Question: How can I can the below HeadLoginName as specified below from the master page? (to save it a variable)
Thanks
'''
<asp:LoginView ID="HeadLoginView" runat="server" EnableViewState="false">
<AnonymousTemplate>
<a href="~/login.aspx" ID="HeadLoginStatus" runat="server">Log In</a>
</AnonymousTemplate>
<LoggedInTemplate>
Welcome <span class="bold"><asp:LoginName ID="HeadLoginName" runat="server" /></span>!
[ <asp:LoginStatus ID="HeadLoginStatus" runat="server" LogoutAction="Redirect" LogoutText="Log Out" LogoutPageUrl="~/logout.aspx"/> ]
</LoggedInTemplate>
</asp:LoginView>
'''

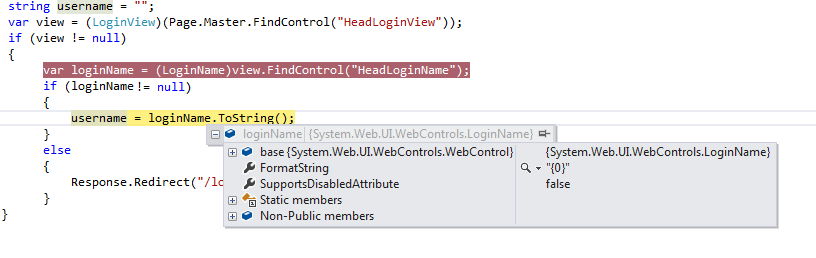
Answer: Ended up getting username by using:
System.Web.HttpContext.Current.User.Identity.Name
much simpler. Thanks